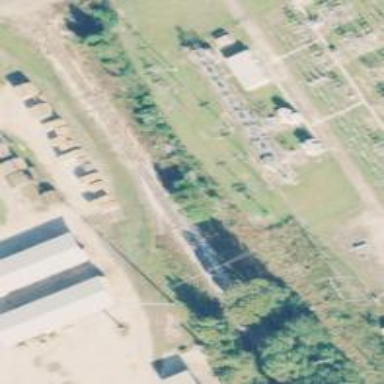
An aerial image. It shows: Abandoned railway siding.